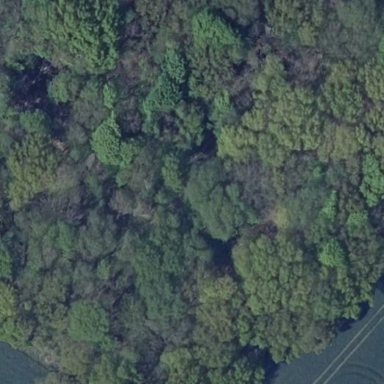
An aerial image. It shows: Forest area.